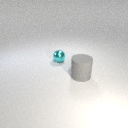
large gray rubber cylinder to the right of small cyan metal sphere